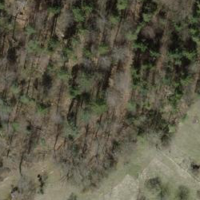
EUNIS habitat code: 41
Species observed at this site:
Pholidoptera griseoaptera
Tettigonia viridissima
Phaneroptera falcata